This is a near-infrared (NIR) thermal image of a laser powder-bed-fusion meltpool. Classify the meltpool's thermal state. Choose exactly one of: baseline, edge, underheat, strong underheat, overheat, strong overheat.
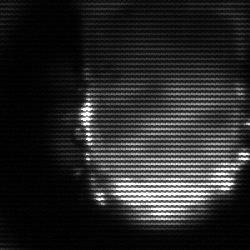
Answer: baseline